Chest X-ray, AP view. Patient: 18 years old, sex M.
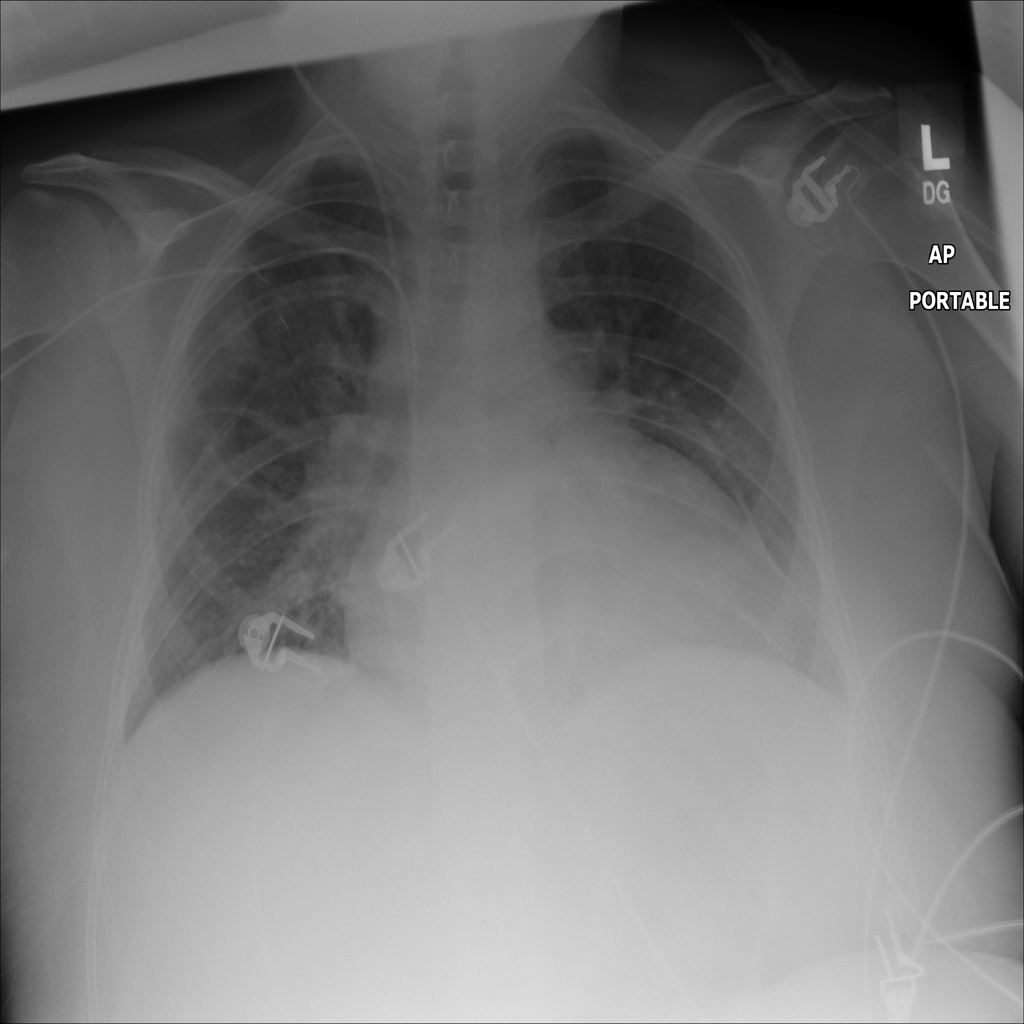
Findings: Atelectasis